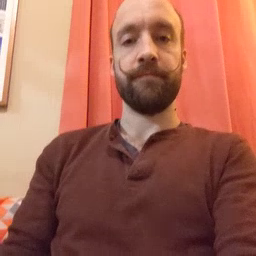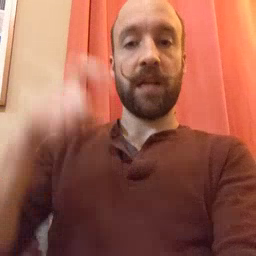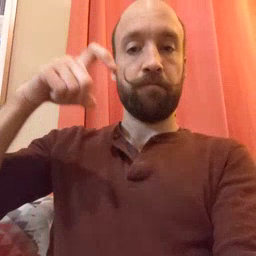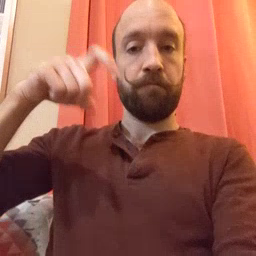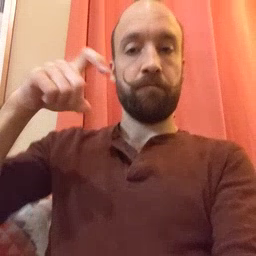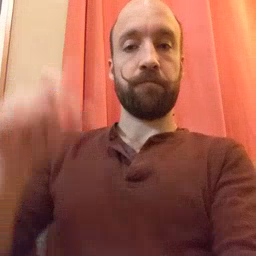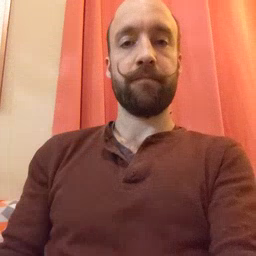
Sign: time